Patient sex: M
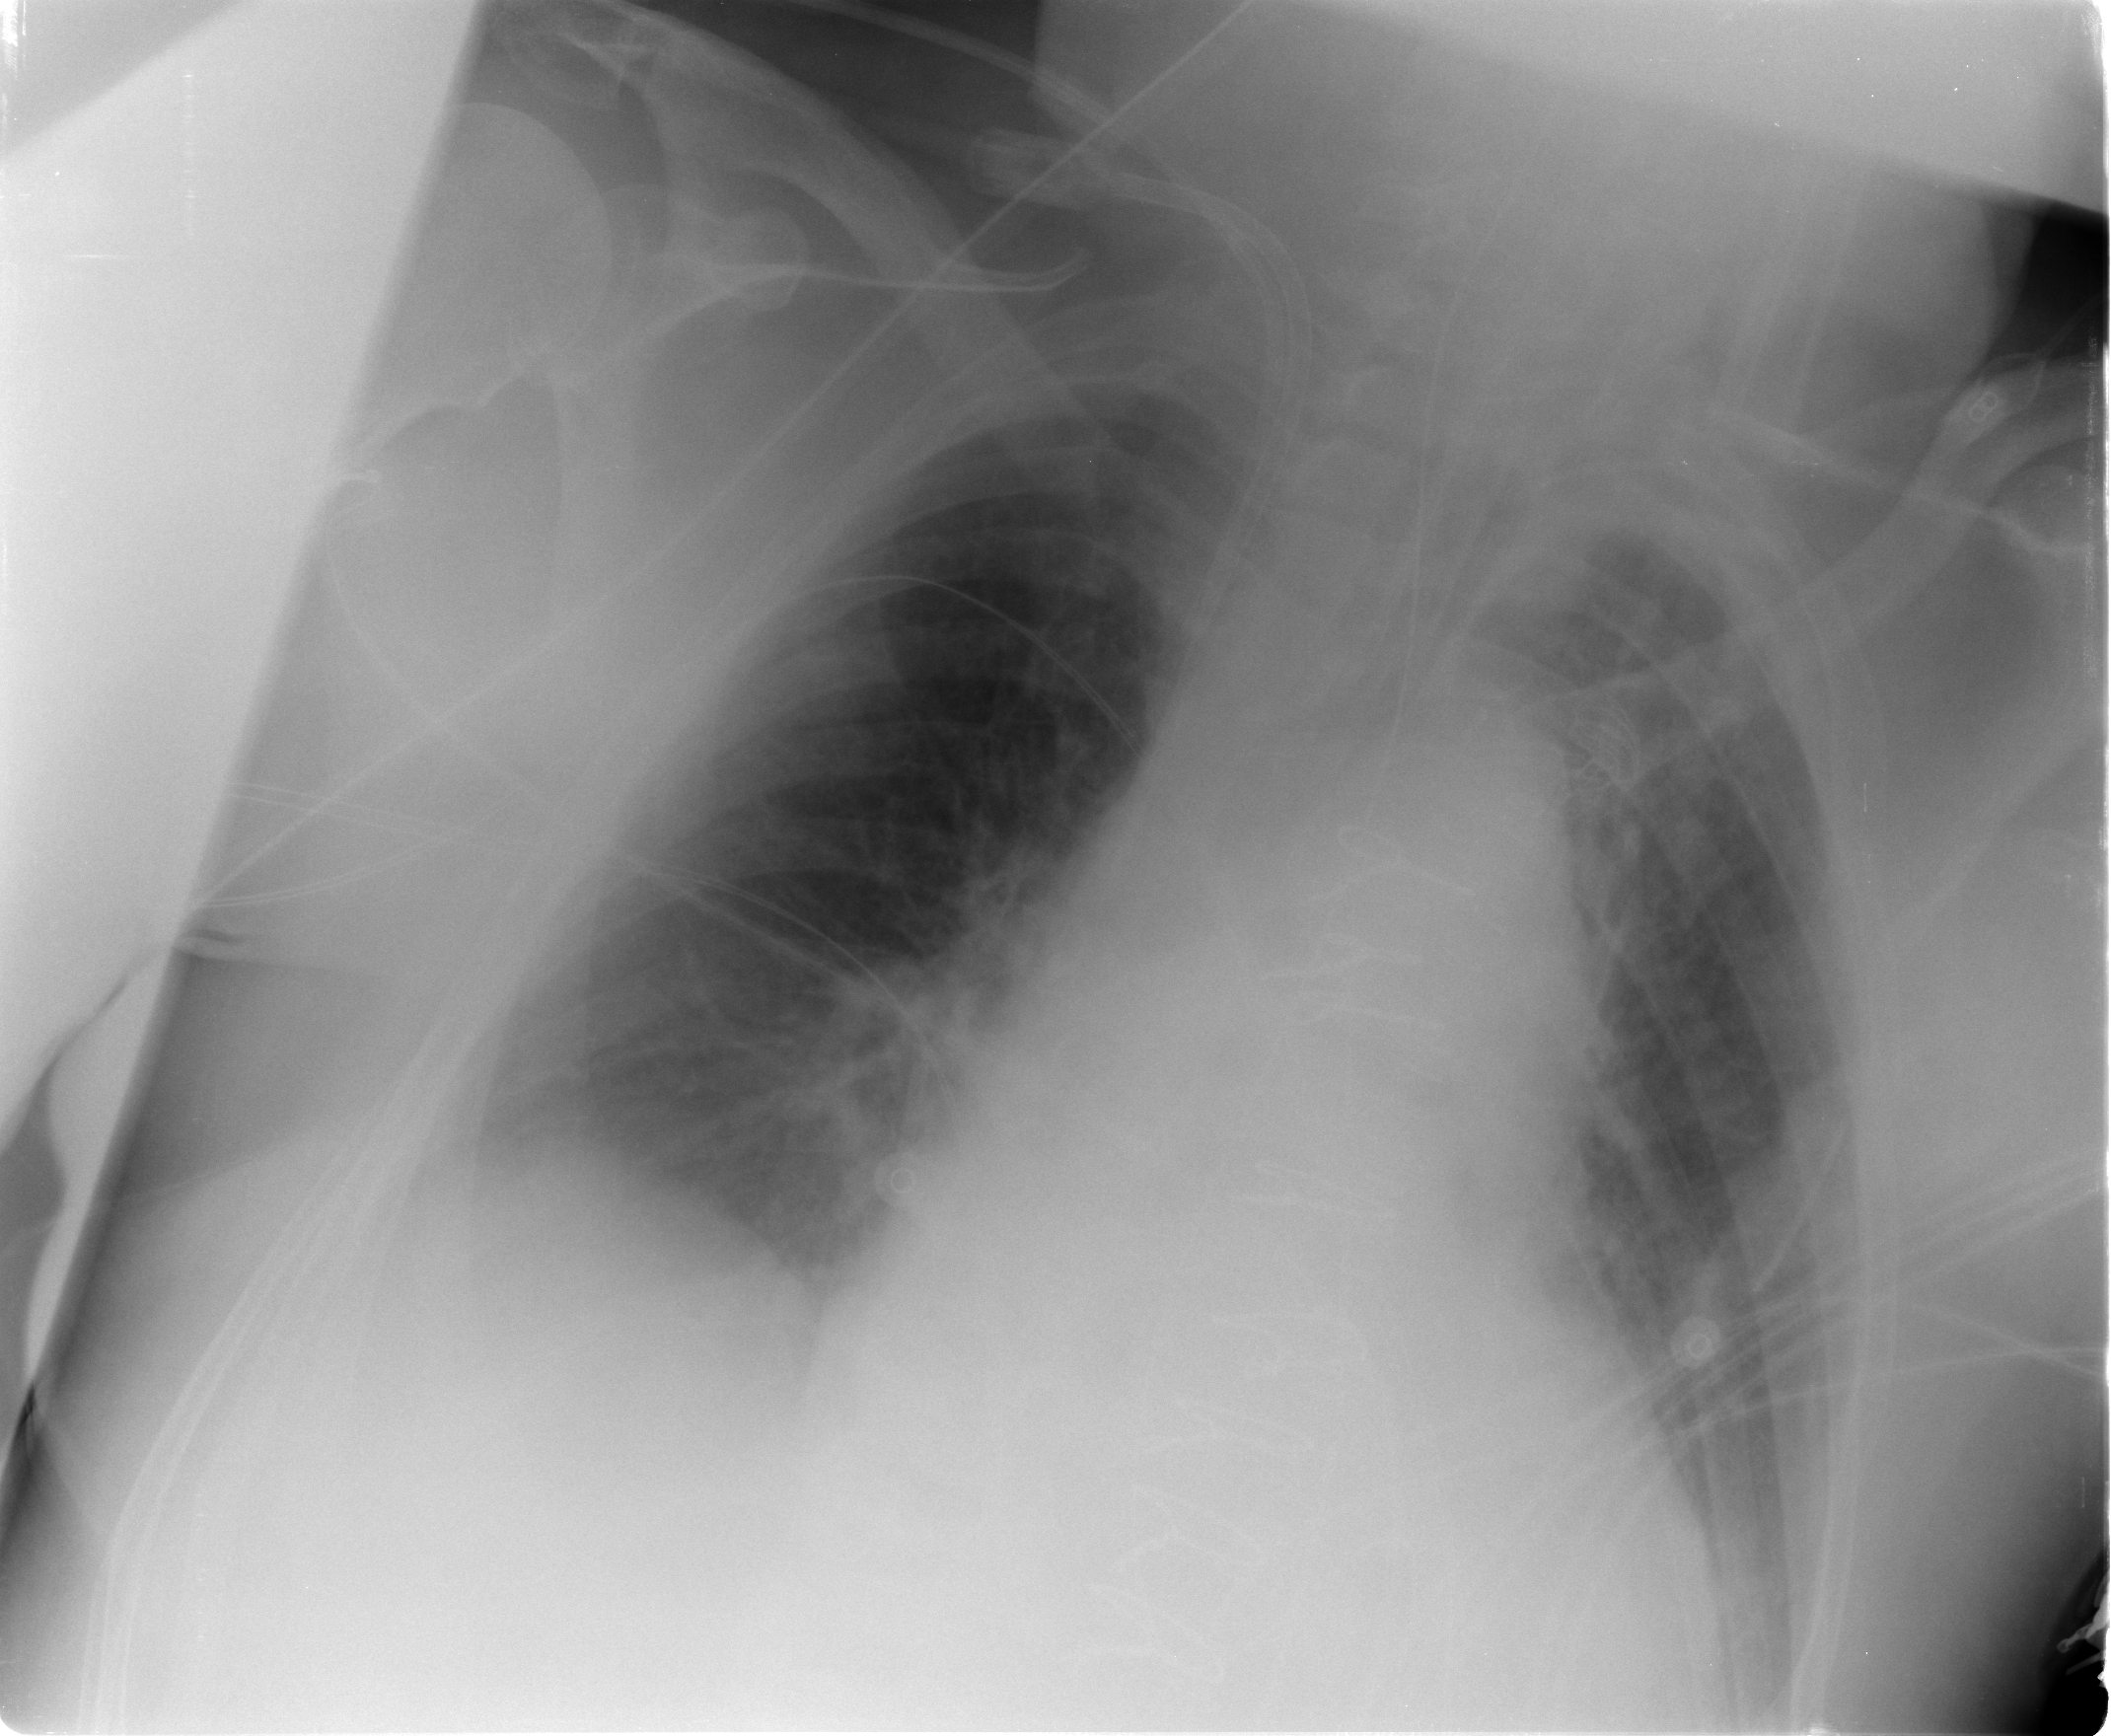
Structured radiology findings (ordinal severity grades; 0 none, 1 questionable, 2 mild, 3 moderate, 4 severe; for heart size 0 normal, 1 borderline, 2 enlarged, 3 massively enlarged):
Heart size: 2
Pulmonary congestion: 2
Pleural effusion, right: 1
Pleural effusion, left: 0
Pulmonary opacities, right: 1
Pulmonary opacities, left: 1
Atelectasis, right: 1
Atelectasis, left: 2